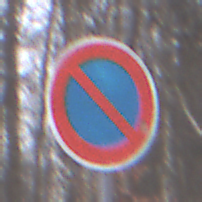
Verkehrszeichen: EingeschraenktesHalteverbot
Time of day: Midday
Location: Outdoor (Nature)
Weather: Overcast
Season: Autumn
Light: Natural